Question: I want to create a simple AR application using unity3d, vuforia package and opencv. Normally in unity AR app, selected 2d target is found and virtual 3d object is projected.
I want to change these scenario.
1. Open AR camera
2. Get frame from camera
3. Process the frame using opencv functions(maybe opencvsharp)
4. Find marker and project virtual object
To do this task, I did below steps :
1. create a new project in unity
2. import vuforia package
3. delete main camera
4. add AR camera
The AR camera has 3 'c#' files, I open and look them. But I don't see any code open camera and get frame. The screenshot is below :

Accepted answer helps load user defined marker.
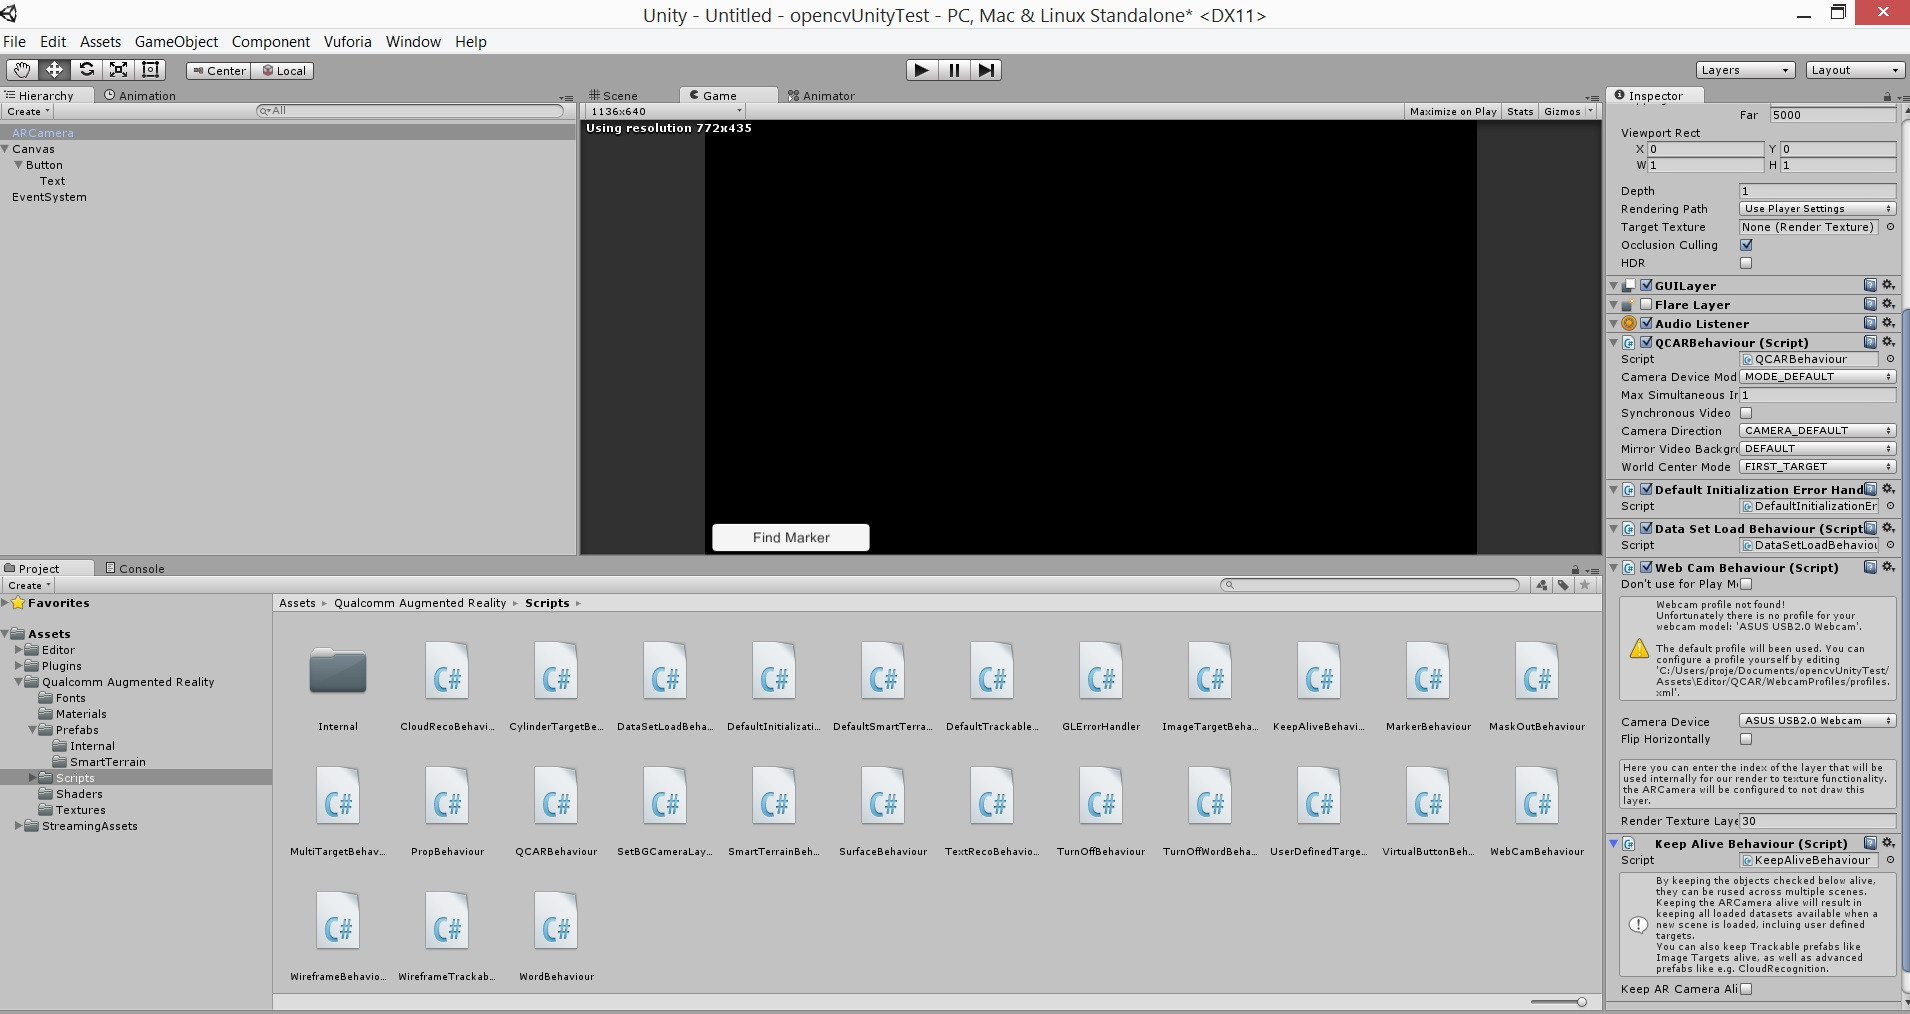
Answer: This is the basic workflow of Vuforia using Unity.
Start from <URL>
- On the 'License Manager' page go to 'Add License Key'- bPut in your details and if you don't plan to use a paid version in the 'Select Plan' option click 'None'
Now go to Target Manager
- First 'Add a Database' (if you don't have one already) and give it a 'Name', add 'License Key' and click 'Create'- Now inside your Database click 'Add Target' and again put in all the details and upload your image.- Now 'Download Database' and make sure you've set it's usage to 'Unity Editor'
Now within Unity
- Add your 'ARCamera'- Import the Database you downlaoded into Unity through 'Assets' - 'Import Package' - 'Custom Package'- Now in your Inspector Panel of ARCamera, you'll see 'Data Set Load Behaviour' has your unity package name. Check it, and check 'Active' as well- Now in 'Assets', Go to 'Qualcomm' - 'Prefabs' - 'ImageTarget' and drag Image Target onto the scene.- In the 'ImageTarget' 'Inspector' you'll find 'ImageTarget' behaviour and you can set the values to your Image.
From here on, what you do is completely up to you. You can add a Model or animate over is as you would on normal Unity applicatoins.
User Defined Targets can be found at: <URL>
Hope this helps.